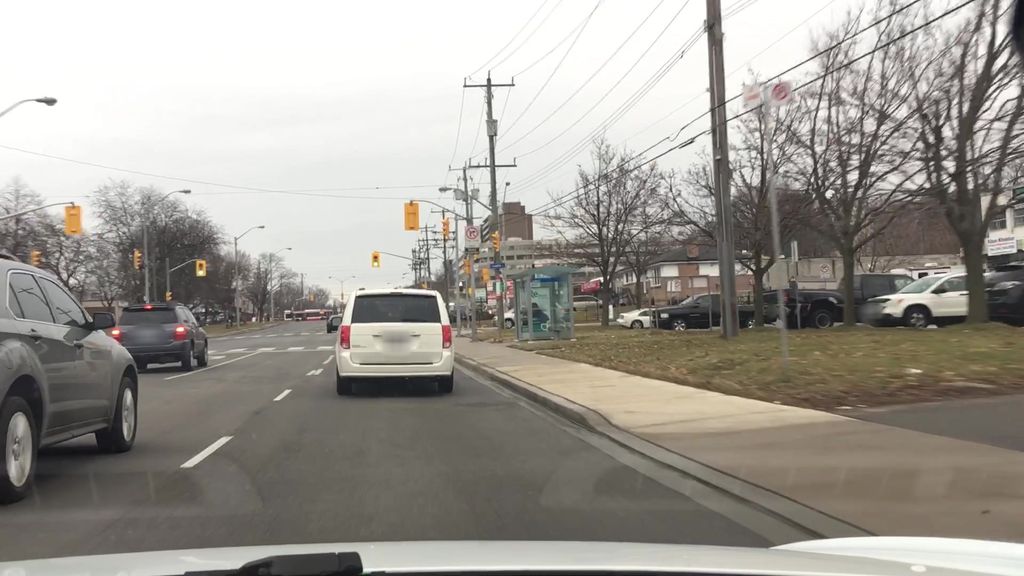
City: toronto